Field crop: tomato
Growth stage: 1
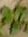
Species: solanum